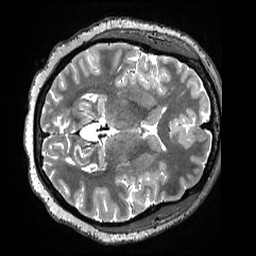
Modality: T2w
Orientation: axial
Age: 40
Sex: female
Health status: healthy
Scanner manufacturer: siemens
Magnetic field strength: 3 T
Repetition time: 3.2 s
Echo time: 0.563 s